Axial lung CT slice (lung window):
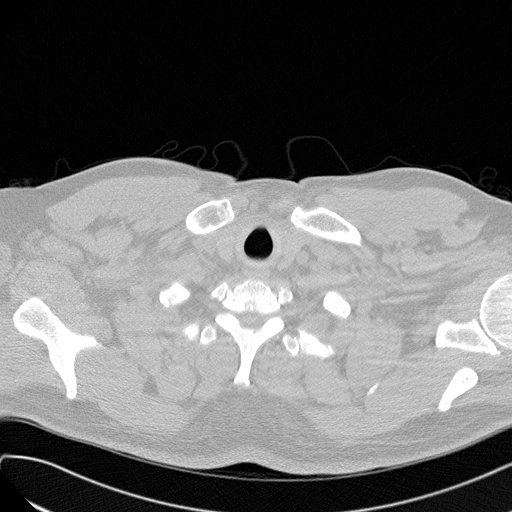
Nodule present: no